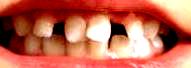
Condition: hypodontia